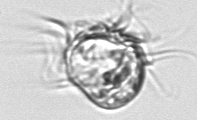
Label: Leegaardiella_ovalis